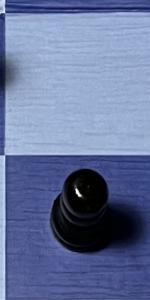
Label: Pawn_Black